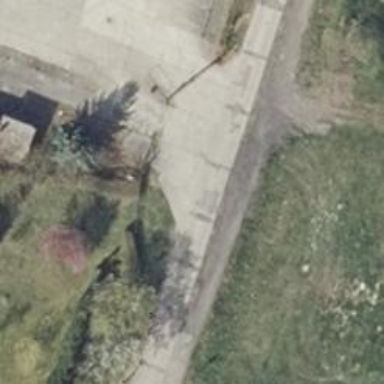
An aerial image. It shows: Secondary road with concrete surface.